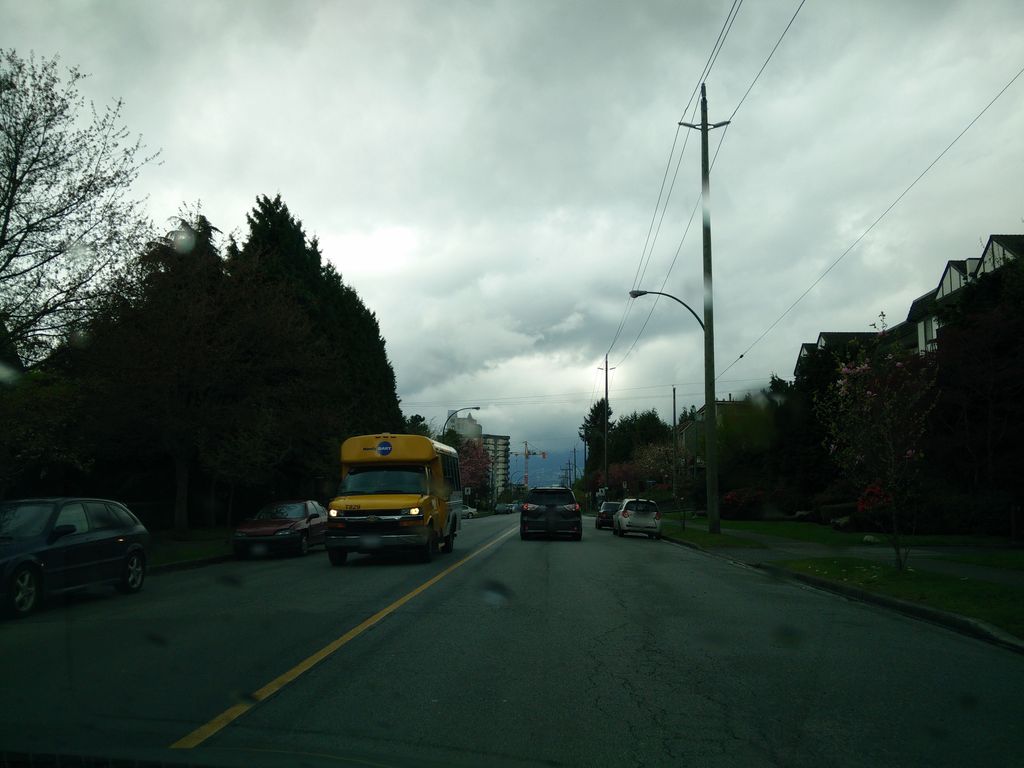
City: vancouver